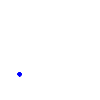
Particle: pion